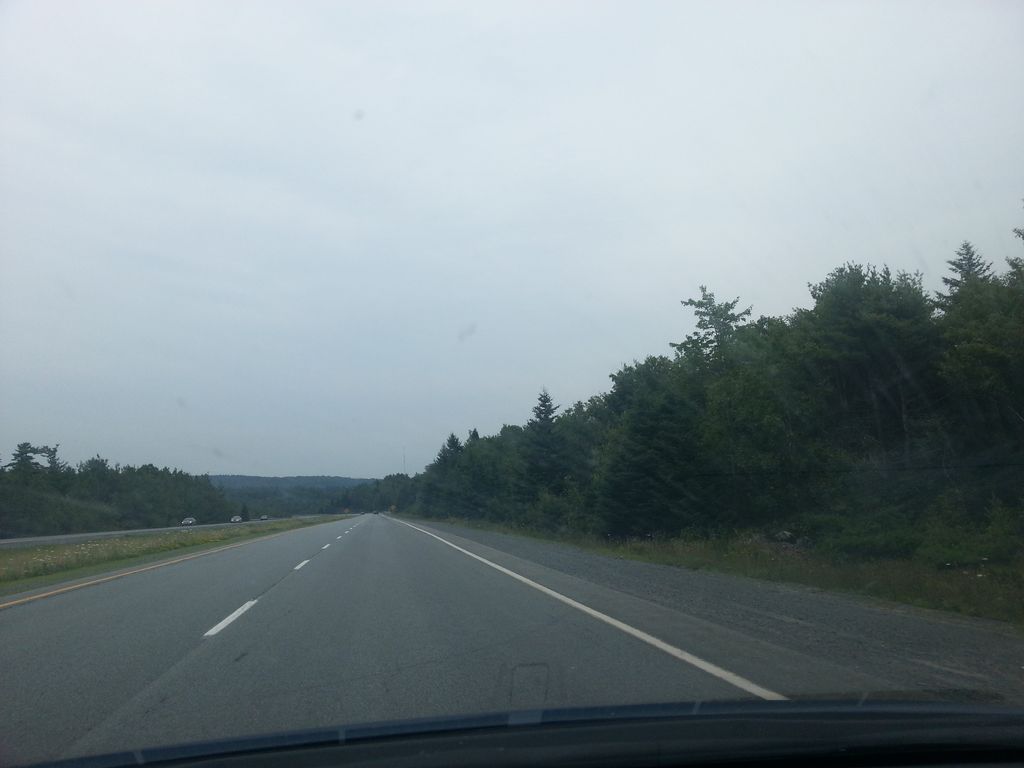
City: halifax